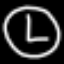
Label: clock